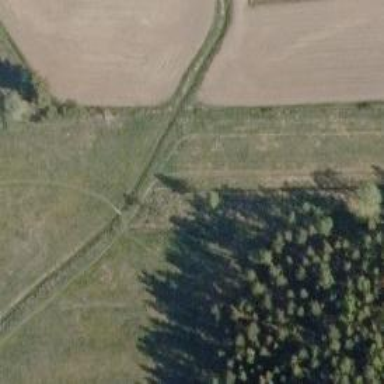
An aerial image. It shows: Path.